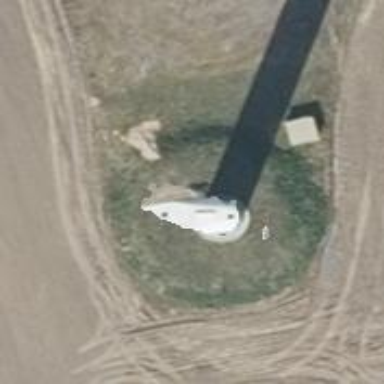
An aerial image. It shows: Wind-powered generator.